Question: I use <URL>'s 'JDateChooser' in a table date column as a 'tablecelleditor'. The problem is that when the column cell clicked 'JDateChooser' appears but if it loses its focus it does not fire focus lost event. How to make it fire focus lost event? And after doing this is there any way to prevent its firing focus lost when 'JCalendar' appeared after clicking the 'JCalendar' Button?
The thing I try to do is if some one specify a date by selecting a date from the calendar 'stopCellEditing();' Else wait until focus lost event to stop or 'cancelCellEditing();'

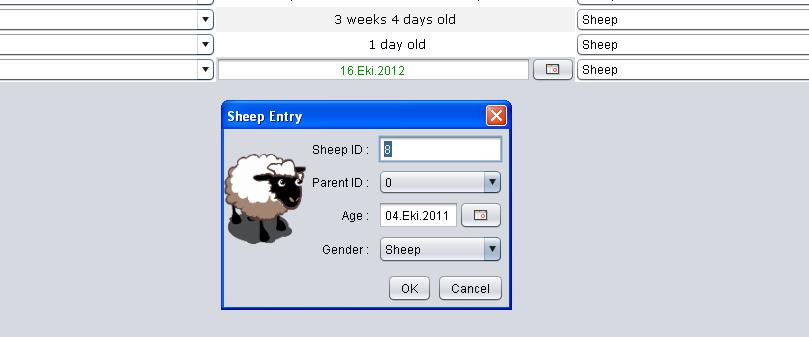
Answer: I found a 'propertyChanged' event in 'JDateChooser' which is fired when a date selected. And 'jTable1.putClientProperty("terminateEditOnFocusLost", true);' make the table terminate edit on focusLost
Edit : When calendar popup is down if you want to change the year that make table cell lose focus and terminateEditing :(
'''
jDateChooser.addPropertyChangeListener(new PropertyChangeListener() {
@Override
public void propertyChange(PropertyChangeEvent evt) {
if (evt.getPropertyName().equals("date")) {
stopCellEditing();
}
}
});
'''
Edit(Solved) : Instead of using 'jTable1.putClientProperty("terminateEditOnFocusLost", true);' adding ta 'FocusListener' to 'JTable' in 'TableCellEditor' and cancel editing when focus lost give a chance to check if the 'JDateChooser's' popup is visible or not. But before this, 'JDateChooser' should be extended with a popup 'isVisible' method. Because popup variable is protected. And cell editor components should not be focusable else 'JTable' also loses its focus